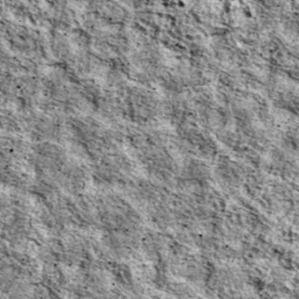
Label: non_frost